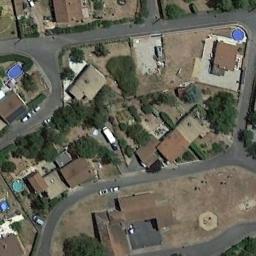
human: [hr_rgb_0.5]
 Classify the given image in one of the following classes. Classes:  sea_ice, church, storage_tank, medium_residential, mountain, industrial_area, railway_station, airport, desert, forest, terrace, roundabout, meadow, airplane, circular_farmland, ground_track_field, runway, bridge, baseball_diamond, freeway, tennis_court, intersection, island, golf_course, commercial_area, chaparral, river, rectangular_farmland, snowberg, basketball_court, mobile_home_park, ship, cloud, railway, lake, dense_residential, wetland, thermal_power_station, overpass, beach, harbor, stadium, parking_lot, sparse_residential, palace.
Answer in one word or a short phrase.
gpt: medium_residential